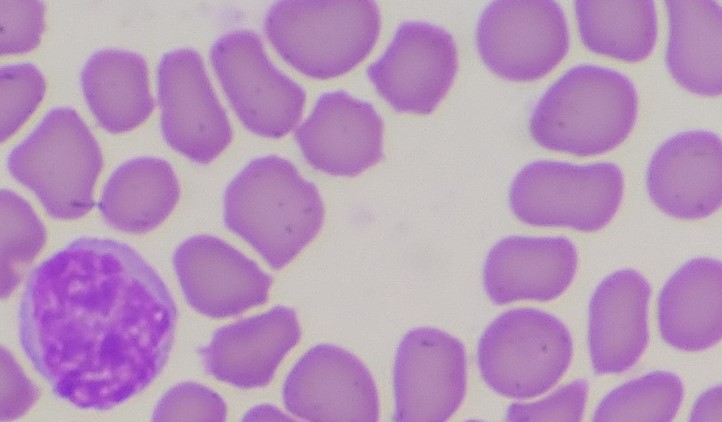
White blood cell type: Lymphocyte